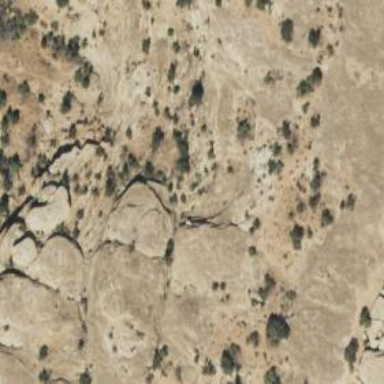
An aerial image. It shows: Natural cliff.